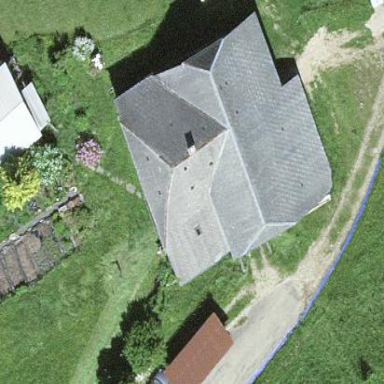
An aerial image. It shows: Farm building.